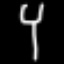
Label: fork